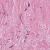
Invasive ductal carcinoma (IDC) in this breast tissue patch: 0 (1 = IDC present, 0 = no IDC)